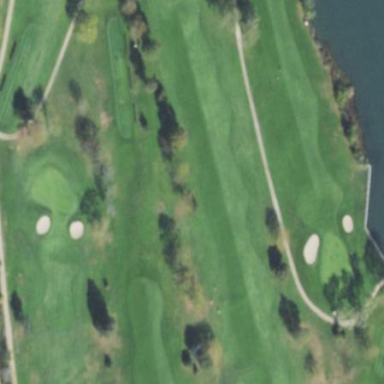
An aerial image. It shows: Golf fairway surrounded by grass.